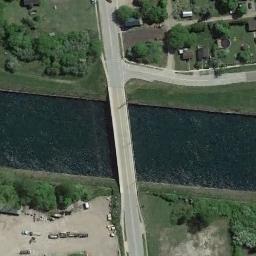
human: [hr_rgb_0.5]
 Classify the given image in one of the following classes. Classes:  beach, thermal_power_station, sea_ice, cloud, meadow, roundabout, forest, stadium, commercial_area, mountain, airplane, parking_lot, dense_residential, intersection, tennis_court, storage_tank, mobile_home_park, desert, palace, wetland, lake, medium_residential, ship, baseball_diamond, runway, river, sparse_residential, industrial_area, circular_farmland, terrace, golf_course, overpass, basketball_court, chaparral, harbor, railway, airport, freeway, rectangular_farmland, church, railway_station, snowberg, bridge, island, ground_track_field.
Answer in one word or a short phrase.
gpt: bridge